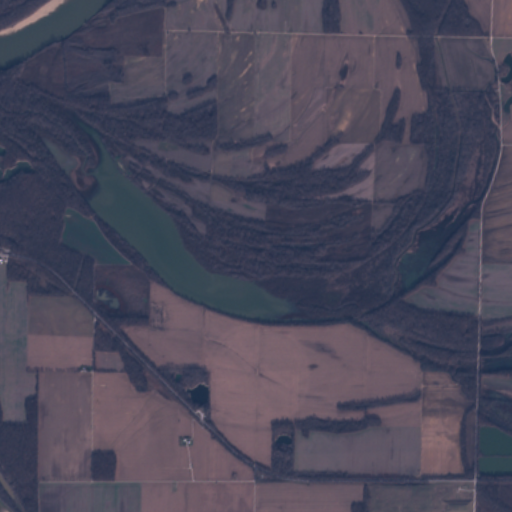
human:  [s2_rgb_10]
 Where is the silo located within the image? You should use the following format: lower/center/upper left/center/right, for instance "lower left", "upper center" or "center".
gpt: The silo is located in the center left of the image.
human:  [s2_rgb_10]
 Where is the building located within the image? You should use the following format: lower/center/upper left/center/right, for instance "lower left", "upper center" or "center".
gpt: The building is located in the lower left of the image.
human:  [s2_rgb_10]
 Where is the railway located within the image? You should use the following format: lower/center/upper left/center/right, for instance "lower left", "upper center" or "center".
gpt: The railway is located in the upper right of the image.
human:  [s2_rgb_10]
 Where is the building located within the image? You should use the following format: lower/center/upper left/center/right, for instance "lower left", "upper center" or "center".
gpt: The building is located in the lower left of the image.
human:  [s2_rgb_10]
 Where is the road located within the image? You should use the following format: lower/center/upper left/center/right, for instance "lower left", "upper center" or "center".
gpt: There is no road in the image.